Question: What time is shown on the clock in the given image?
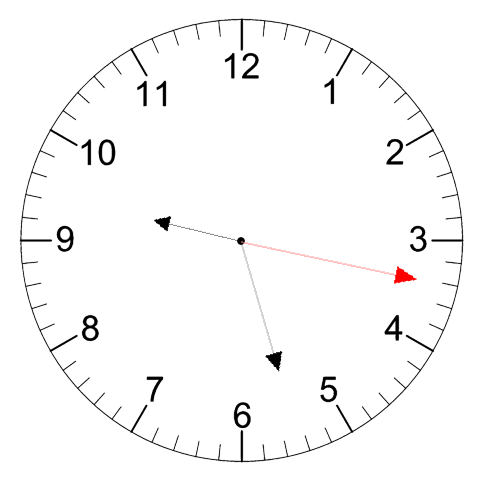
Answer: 09:27:17